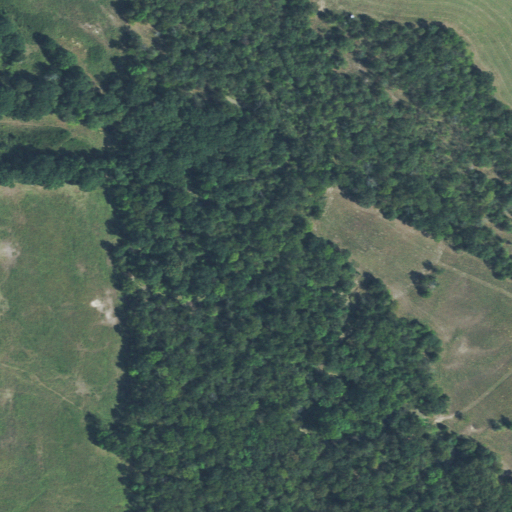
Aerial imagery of valley in Oklahoma named Impson Valley containing pasture, deciduous forest, and woody wetlands